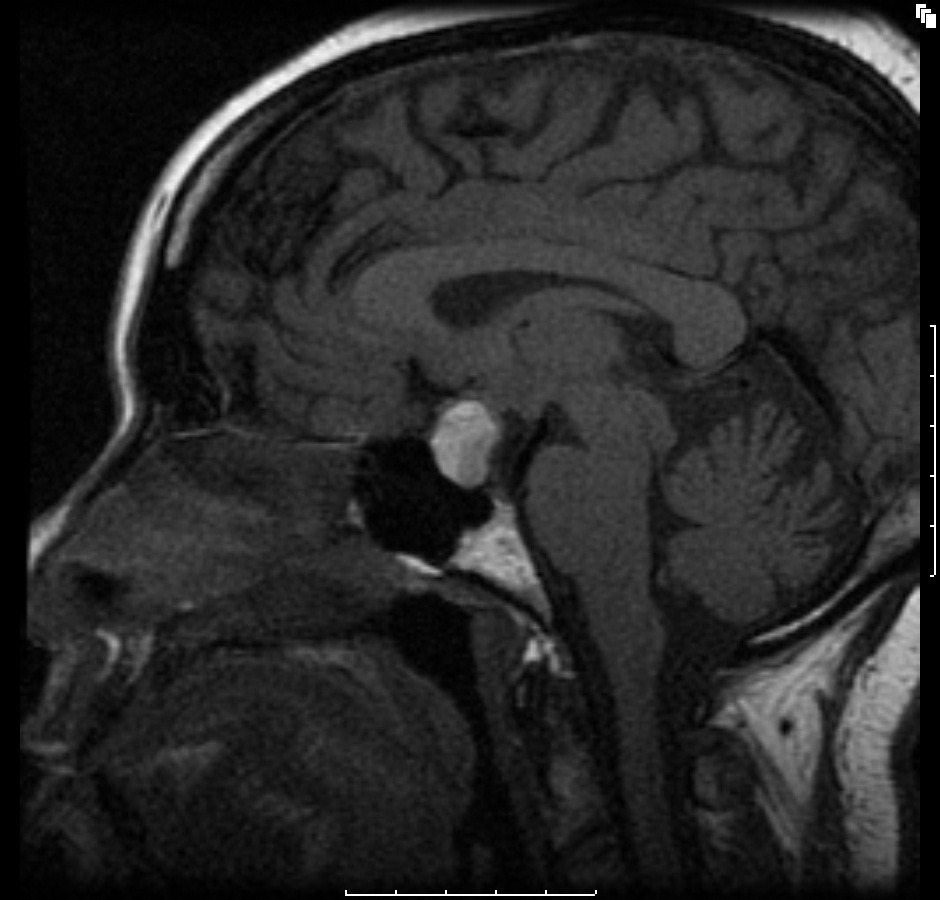
Label: pituitary